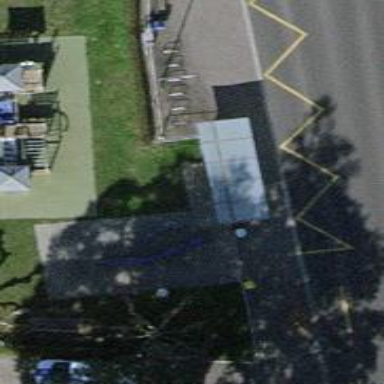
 serving as platform for public transportation."